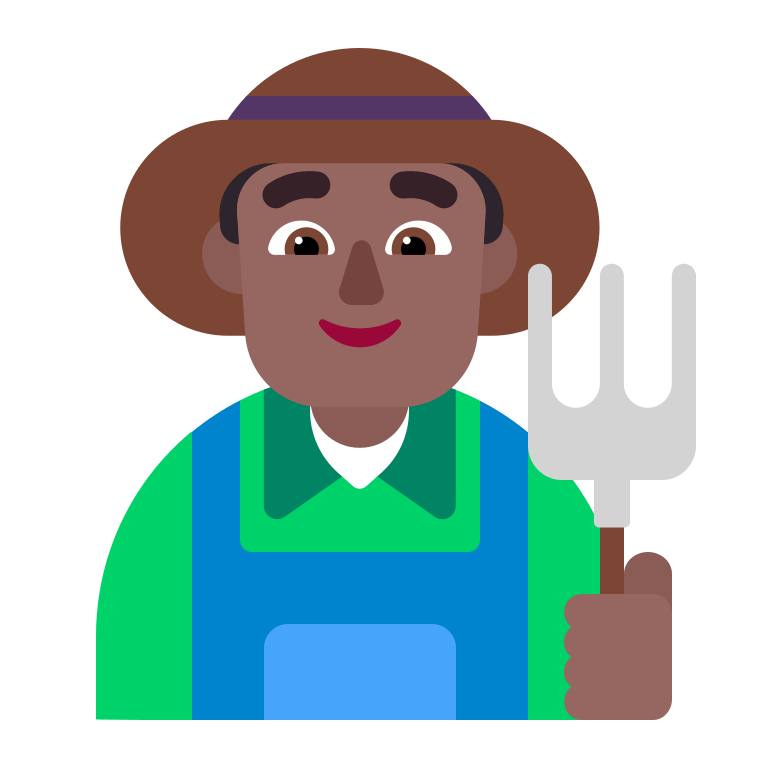
man farmer flat  dark